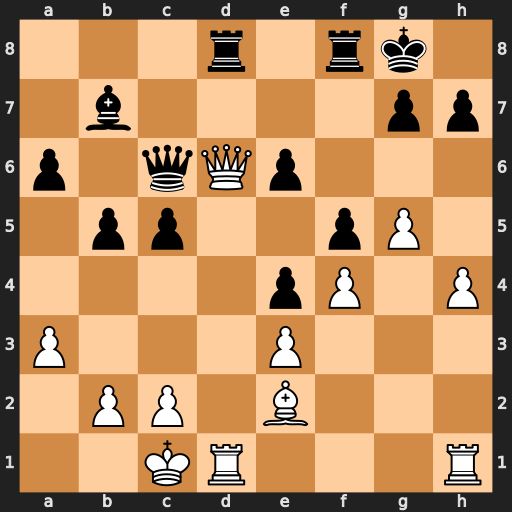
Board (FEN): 3r1rk1/1b4pp/p1qQp3/1pp2pP1/4pP1P/P3P3/1PP1B3/2KR3R
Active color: w
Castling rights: -
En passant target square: -
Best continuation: Qxd8 Rxd8 Rxd8+